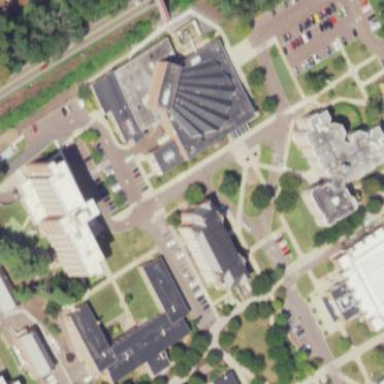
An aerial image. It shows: University building.